Question: For the following table,

I want to look up the value in col C. Since the values in col A and col B are not unique, VLOOKUP fails. For example, VLOOKUP(1,table,3) returns 5 and never 1.
However, the of cols A & B are unique. For example, 1blah = 5, while 1foo = 1.
How can I use the combination of cols A & B as a unique key to return the corresponding value in col C?
I'm not sure if this should be implemented with worksheet functions or a custom VBA function. I tried using CONCATENATE to generate the unique key, but this did not work because this results in combinations of numbers and strings.
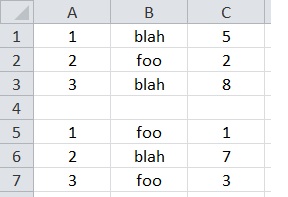
Answer: You can use an array formula:
'''
=INDEX($C$1:$C$7,MATCH("1foo",$A$1:$A$7 & $B$1:$B$7,0))
'''
just select in example 'D1', enter formula in formula bar and press ++ to evaluate it